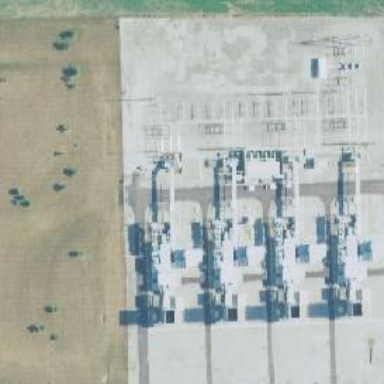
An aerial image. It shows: Gas-powered generator. It is gas turbine type generator.